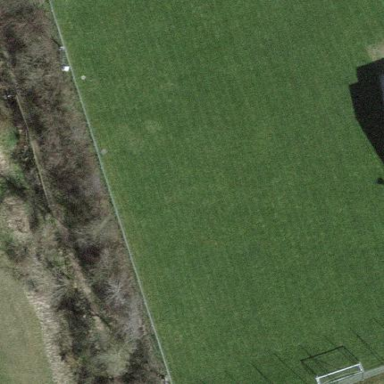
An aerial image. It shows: Soccer pitch for leisureland activities.